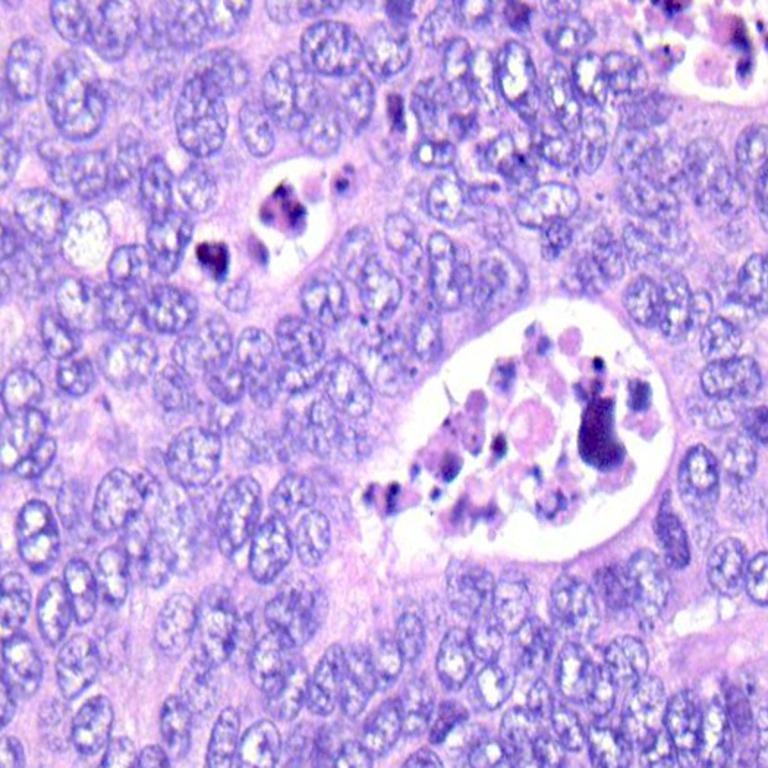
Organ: colon
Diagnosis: adenocarcinomas